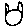
Label: cat